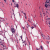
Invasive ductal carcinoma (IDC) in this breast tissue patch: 1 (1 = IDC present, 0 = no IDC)